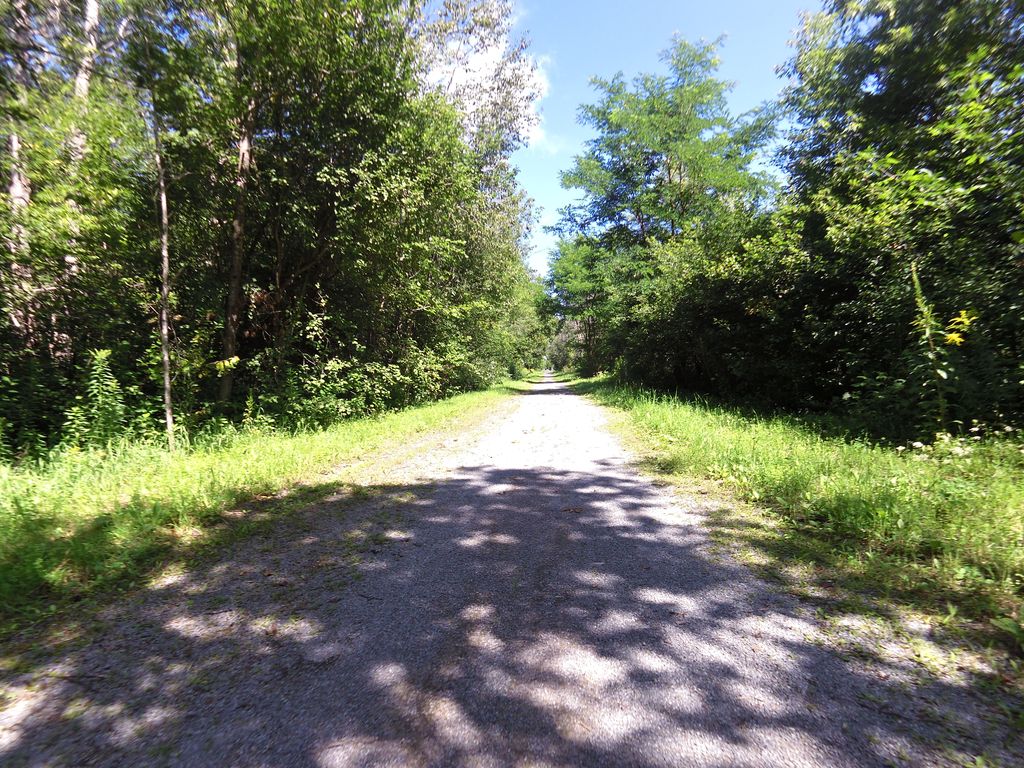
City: ottawa-gatineau